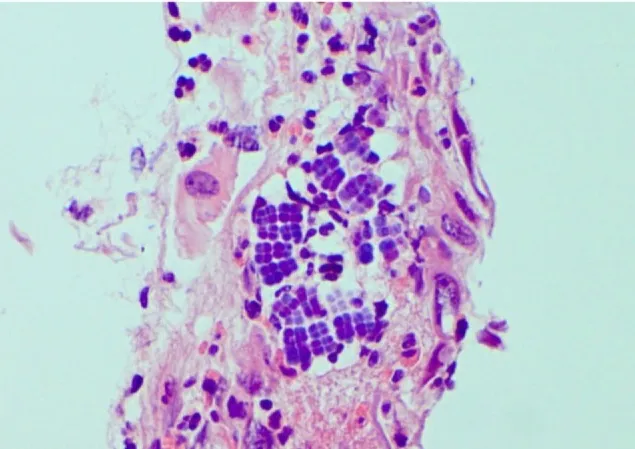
Sarcina ventriculi in esophageal biopsies. These microorganisms appear to be arranged in tetrads [ 200x.
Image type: pathology (h&e)